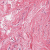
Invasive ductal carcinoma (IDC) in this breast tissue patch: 0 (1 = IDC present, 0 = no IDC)